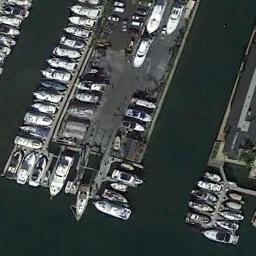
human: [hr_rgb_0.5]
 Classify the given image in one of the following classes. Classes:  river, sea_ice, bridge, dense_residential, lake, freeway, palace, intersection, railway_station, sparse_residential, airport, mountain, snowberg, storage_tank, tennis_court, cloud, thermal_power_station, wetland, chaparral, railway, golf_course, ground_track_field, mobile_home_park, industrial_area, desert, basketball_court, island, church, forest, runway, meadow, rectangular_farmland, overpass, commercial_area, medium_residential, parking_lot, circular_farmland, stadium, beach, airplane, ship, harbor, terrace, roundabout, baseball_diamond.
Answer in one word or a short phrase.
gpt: harbor